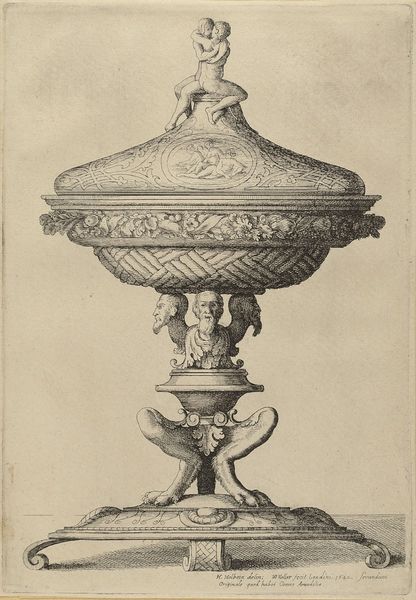
Titel: Deckelschale
Künstler: Hans Holbein der Jüngere
Standort: Hamburg
Institution: Museum für Kunst und Gewerbe Hamburg
Schlagwörter: köpfe, bart, paar, früchte, küssen, papier, umarmung, grafik, graphik, füsse, fotografie, photographie, deckel, gefäß, fuss, druckgraphik, druckgrafik, radierung, krallen, kunstgewerbe, liebespaar, liebende, kupferstich, kunsthandwerk, arabeske, deckelschale, gerippt, reproduktionen, industriedesign, druckerzeugnisse, behälter, ornamentstich, vorlageblätter, dckel